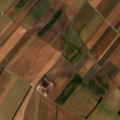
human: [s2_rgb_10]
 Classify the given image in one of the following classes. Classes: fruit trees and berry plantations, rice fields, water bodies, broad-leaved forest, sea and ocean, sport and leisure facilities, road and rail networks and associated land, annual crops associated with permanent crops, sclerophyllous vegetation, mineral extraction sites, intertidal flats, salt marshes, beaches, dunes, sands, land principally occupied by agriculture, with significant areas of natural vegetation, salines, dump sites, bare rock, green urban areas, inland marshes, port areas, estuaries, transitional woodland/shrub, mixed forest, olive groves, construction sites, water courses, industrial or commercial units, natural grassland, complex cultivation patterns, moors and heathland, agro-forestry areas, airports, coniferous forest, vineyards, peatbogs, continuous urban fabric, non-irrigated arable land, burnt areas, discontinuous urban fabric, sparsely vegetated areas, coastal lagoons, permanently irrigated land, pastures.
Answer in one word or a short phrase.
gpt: non-irrigated arable land